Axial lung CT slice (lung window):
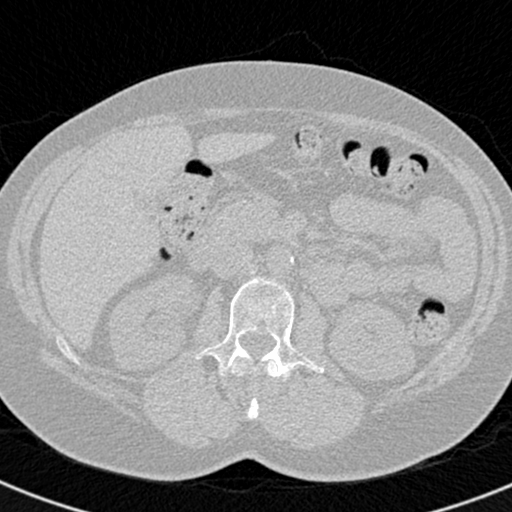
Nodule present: no